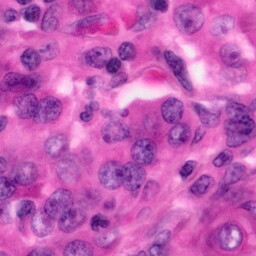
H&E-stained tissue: Pancreatic